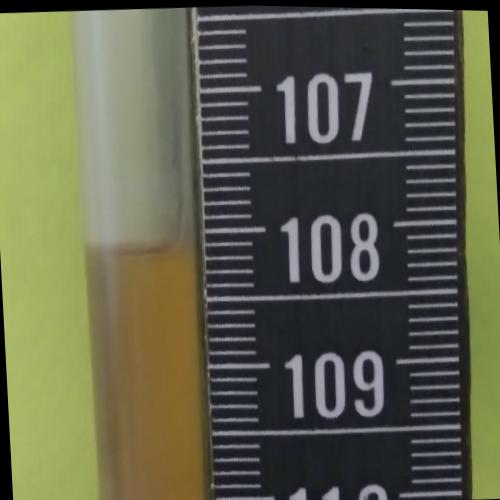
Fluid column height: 108.1 cm